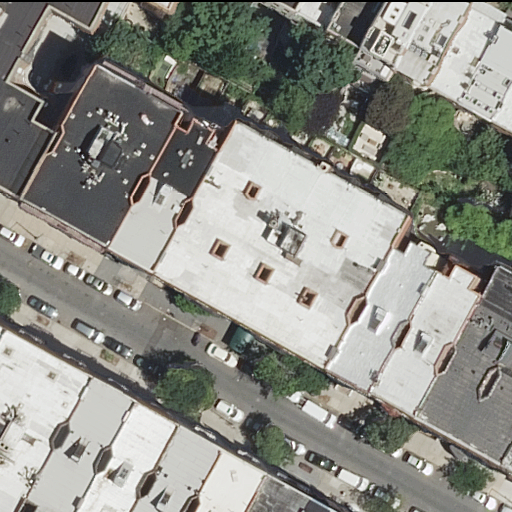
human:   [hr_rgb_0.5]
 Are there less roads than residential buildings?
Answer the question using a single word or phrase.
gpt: yes

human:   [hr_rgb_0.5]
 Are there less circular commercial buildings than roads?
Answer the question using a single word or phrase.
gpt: yes

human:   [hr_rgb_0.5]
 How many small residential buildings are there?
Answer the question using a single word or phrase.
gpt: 9

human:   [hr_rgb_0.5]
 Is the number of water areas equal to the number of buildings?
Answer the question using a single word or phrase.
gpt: no

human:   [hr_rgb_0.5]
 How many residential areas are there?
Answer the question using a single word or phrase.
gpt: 0

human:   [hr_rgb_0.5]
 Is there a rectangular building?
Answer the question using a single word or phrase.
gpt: yes

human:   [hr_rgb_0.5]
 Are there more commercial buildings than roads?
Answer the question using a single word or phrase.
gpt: no

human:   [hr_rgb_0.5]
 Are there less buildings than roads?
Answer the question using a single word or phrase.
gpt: no

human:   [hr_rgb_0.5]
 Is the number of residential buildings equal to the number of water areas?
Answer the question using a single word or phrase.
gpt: no

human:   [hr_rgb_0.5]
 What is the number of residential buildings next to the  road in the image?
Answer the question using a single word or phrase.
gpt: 25

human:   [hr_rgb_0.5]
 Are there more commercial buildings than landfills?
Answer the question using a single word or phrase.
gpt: no

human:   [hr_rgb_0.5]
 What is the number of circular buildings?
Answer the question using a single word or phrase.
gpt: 0

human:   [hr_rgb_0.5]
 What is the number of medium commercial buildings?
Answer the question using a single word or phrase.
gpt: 0

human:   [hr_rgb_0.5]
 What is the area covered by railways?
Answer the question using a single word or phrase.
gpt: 0m2

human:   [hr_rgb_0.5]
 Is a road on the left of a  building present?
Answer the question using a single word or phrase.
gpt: yes

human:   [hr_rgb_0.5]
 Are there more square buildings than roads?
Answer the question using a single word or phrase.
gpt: no

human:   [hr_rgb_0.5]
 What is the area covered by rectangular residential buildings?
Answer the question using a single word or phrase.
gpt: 666m2

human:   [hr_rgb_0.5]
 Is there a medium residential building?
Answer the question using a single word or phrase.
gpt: yes

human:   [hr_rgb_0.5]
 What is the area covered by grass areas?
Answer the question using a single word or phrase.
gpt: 0m2

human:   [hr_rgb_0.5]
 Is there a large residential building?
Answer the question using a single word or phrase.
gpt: yes

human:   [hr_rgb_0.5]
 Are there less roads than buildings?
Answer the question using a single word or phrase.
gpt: yes

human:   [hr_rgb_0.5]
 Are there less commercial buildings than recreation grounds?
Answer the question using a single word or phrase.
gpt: no

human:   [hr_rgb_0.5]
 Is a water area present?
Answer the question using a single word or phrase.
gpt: no

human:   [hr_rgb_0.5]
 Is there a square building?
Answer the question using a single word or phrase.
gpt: no

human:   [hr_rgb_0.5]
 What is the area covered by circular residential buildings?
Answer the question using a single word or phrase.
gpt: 0m2

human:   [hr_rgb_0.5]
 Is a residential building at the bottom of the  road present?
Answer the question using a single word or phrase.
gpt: yes

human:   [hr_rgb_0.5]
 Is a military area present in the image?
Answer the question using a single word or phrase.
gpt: no

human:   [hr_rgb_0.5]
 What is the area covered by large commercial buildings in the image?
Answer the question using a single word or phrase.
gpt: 0m2

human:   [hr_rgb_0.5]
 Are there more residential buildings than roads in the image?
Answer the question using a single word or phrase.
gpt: yes

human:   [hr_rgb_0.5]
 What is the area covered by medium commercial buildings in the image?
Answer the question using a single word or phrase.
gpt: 0m2

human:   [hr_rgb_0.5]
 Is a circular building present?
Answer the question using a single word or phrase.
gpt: no

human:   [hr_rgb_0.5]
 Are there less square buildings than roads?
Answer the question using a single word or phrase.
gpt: yes

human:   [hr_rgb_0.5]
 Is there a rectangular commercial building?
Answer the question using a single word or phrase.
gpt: no

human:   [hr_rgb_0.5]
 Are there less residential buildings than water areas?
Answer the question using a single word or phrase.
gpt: no

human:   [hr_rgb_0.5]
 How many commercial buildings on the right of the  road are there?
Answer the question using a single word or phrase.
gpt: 0

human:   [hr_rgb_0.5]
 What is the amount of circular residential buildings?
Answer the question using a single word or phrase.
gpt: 0